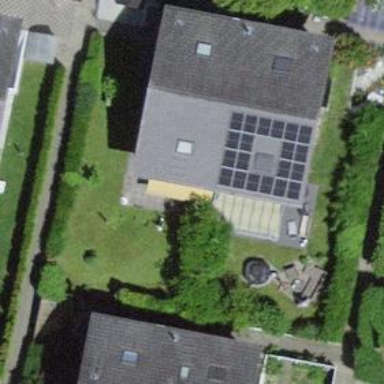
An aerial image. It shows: Solar power generator using photovoltaic panels.